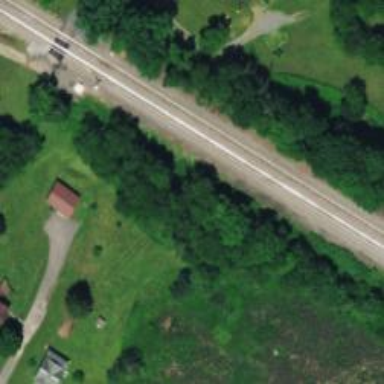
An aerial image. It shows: Railway track.